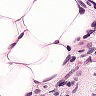
Metastatic tissue present: yes